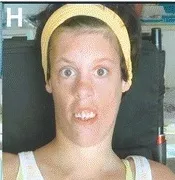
26 years Note the long face, anteverted nares, hypertelorism, open-tended mouth and myopatic face , abnormal dentition (oversized and overlapping incisors) and gum hypertrophy.
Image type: medical_photograph (other_medical_photograph)